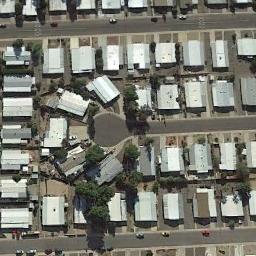
Label: residential